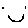
Label: smiley face